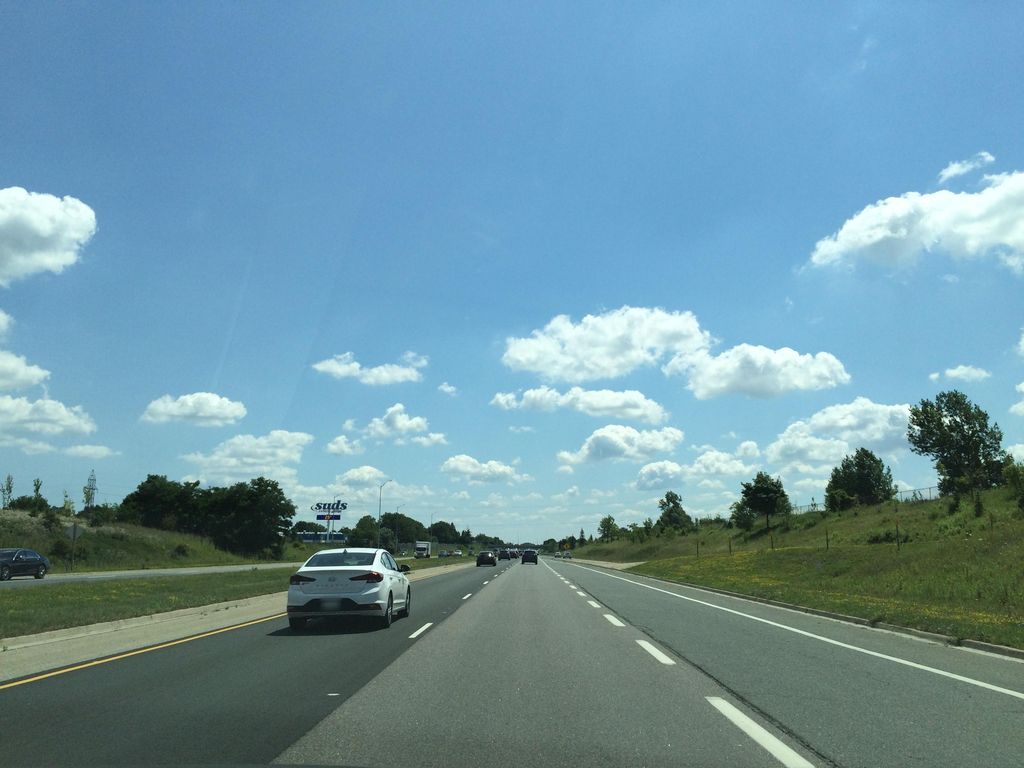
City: hamilton